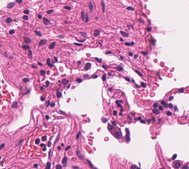
Tumor epithelial tissue: no
Tumor-associated stroma tissue: no
Normal tissue: yes